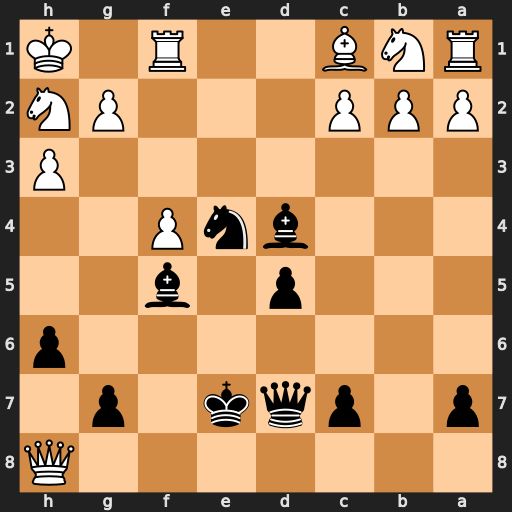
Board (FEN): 7Q/p1pqk1p1/7p/3p1b2/3bnP2/7P/PPP3PN/RNB2R1K
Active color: b
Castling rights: -
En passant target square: -
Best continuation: Ng3#